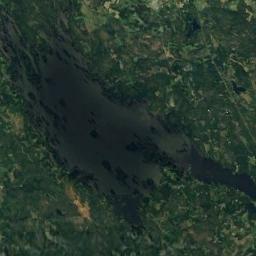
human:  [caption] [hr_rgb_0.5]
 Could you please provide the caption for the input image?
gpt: Many trees are around the lake .

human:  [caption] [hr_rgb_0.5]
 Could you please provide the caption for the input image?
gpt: The lake with a border that is not obvious lies in the dense forest and the water is deep green .

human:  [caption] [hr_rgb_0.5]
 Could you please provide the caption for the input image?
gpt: The lake is dark green .

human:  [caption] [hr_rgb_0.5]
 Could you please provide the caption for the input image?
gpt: A blue lake surrounded by forest .

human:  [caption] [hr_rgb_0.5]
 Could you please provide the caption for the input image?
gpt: There are green land around the lake .